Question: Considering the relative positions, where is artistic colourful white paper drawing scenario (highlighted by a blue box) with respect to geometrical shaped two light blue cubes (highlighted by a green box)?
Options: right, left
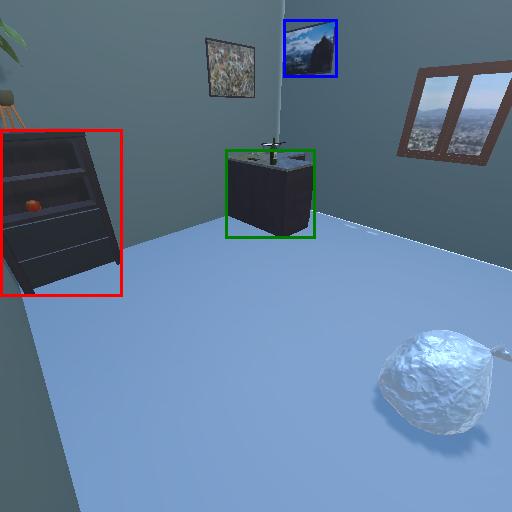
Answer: right